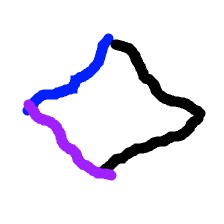
Shape: rhombus